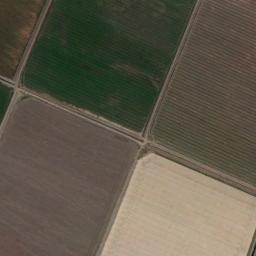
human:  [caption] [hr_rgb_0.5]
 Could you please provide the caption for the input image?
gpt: Several rectangular farmlands of different colors are arranged in neat rows .

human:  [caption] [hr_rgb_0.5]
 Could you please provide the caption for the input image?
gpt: Four neatly arranged rectangular farm fields of dark green, light green, Khaki and brown .

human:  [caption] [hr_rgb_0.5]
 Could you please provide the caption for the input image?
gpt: There are some bare rectangular farmland .

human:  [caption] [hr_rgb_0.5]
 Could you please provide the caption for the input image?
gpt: There are many rectangular farmlands of different shades .

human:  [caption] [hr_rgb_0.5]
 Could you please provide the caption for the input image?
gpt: There are two brown rectangular farmlands and a green rectangular farmland and a yellow one .